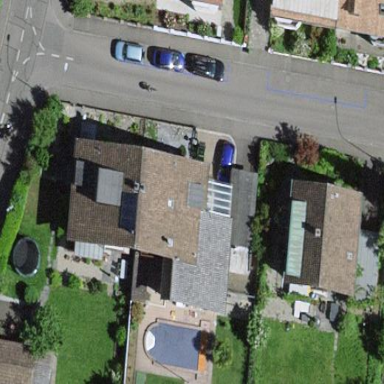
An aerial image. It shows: Semi-detached house with gabled roof.